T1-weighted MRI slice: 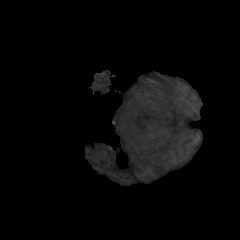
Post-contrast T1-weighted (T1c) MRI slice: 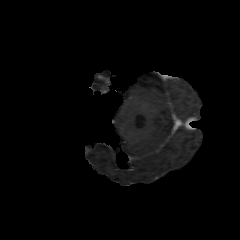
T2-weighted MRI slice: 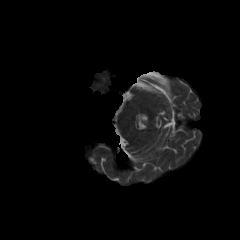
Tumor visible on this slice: no